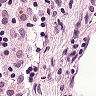
Metastatic tissue present: no